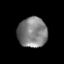
Tissue: prostate
Cell type: T cells
Senescence score: 0.6875
Nuclear area (px): 865
Mean DAPI intensity: 127.499